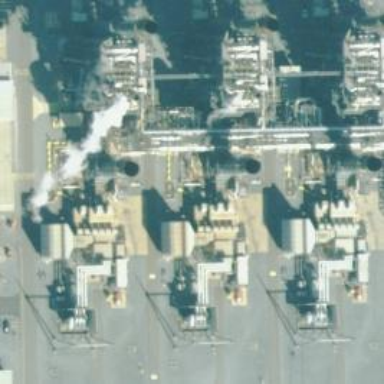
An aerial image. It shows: Gas-powered generator. It is gas turbine type generator.